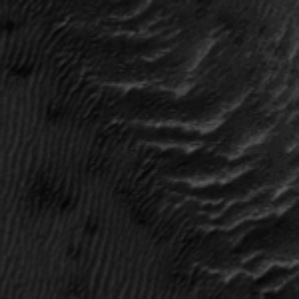
Label: frost